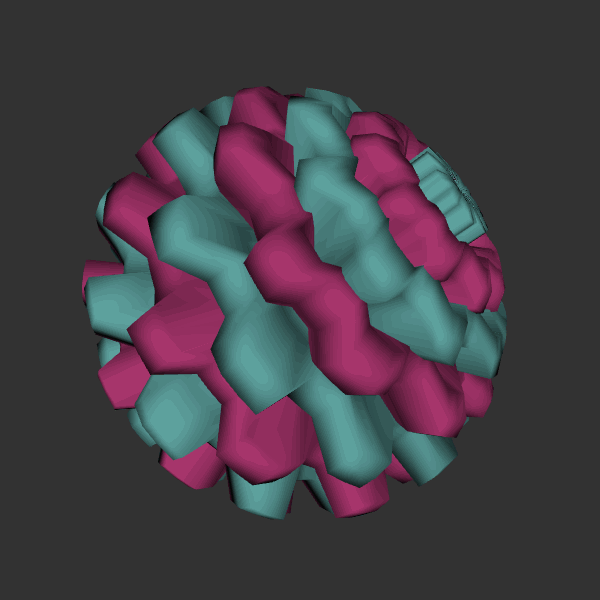
Background: dark